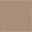
Piece: xx